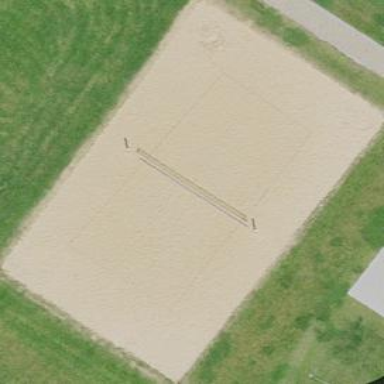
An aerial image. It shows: Sandy pitch for beach volleyball.